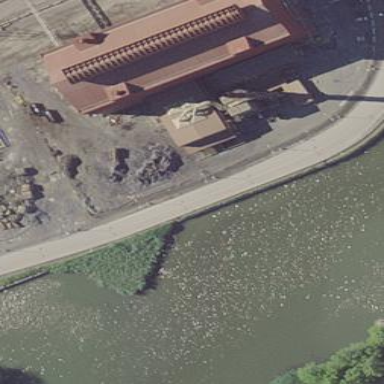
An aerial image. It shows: Industrial building.